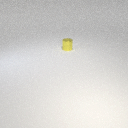
small yellow metal cylinder